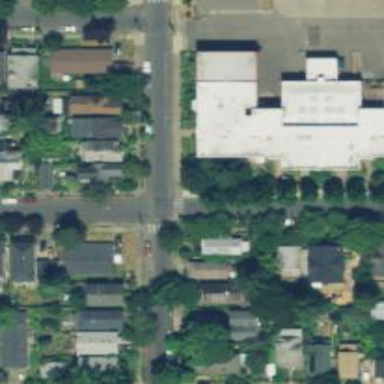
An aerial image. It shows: Residential road with asphalt surface and separate sidewalk.